Question: Given some known input values and observed outputs, determine how many possible combinations exist for the unknown inputs that would produce the same outputs.
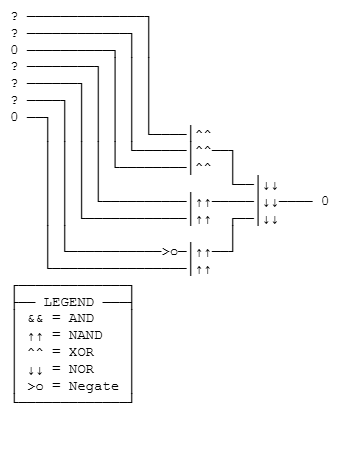
Answer: 28